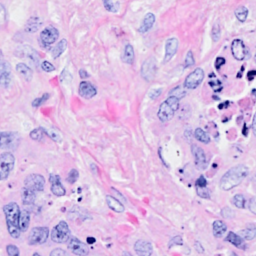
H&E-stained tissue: Breast